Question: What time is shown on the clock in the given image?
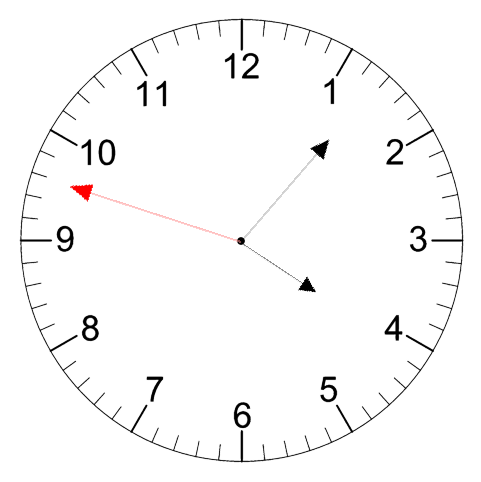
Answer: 04:06:48